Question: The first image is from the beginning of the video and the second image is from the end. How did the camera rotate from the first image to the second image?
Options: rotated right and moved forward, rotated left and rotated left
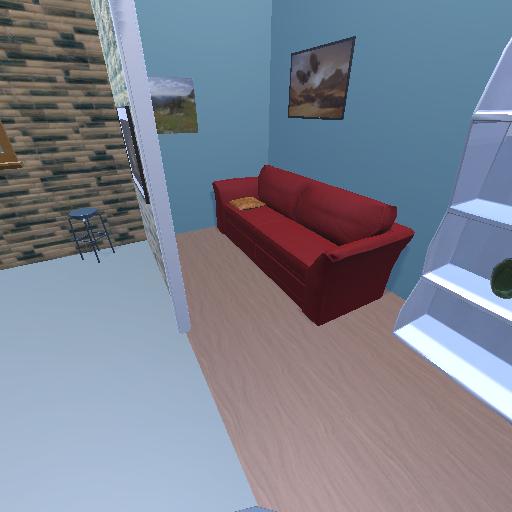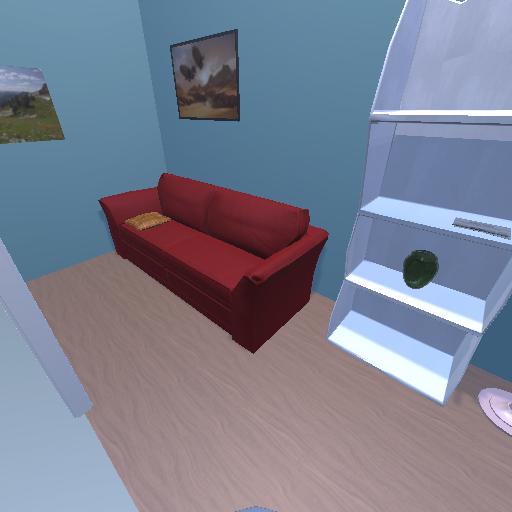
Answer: rotated right and moved forward